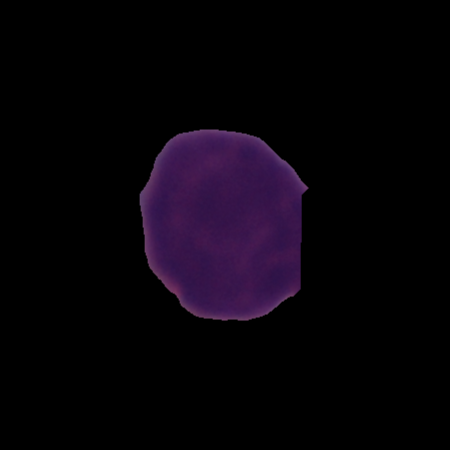
Label: cancer